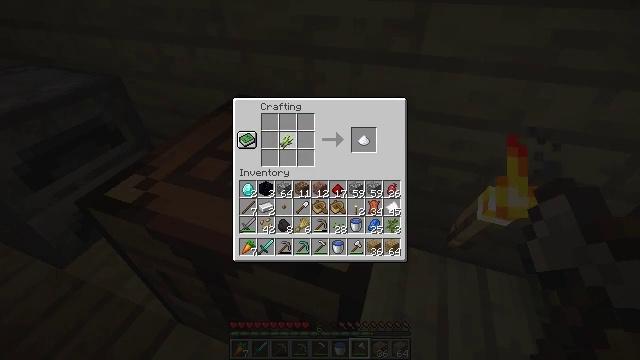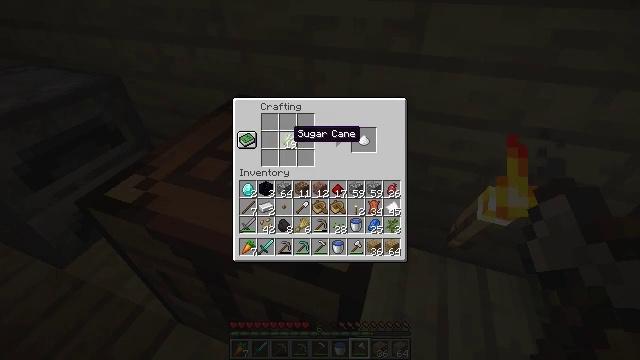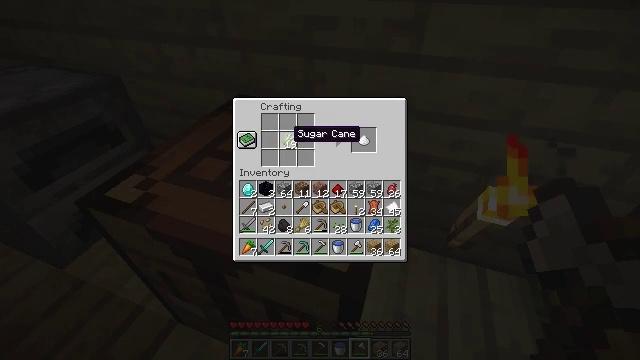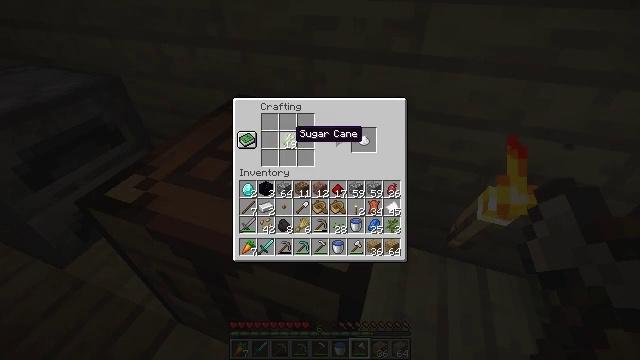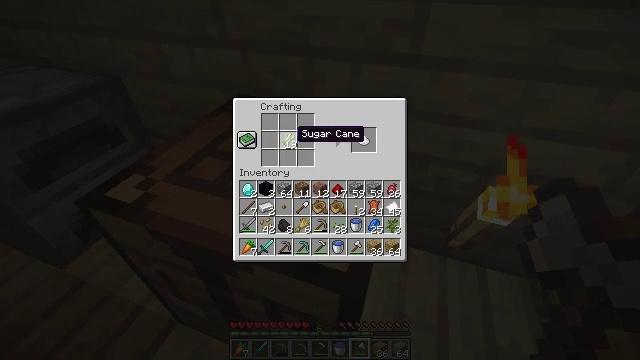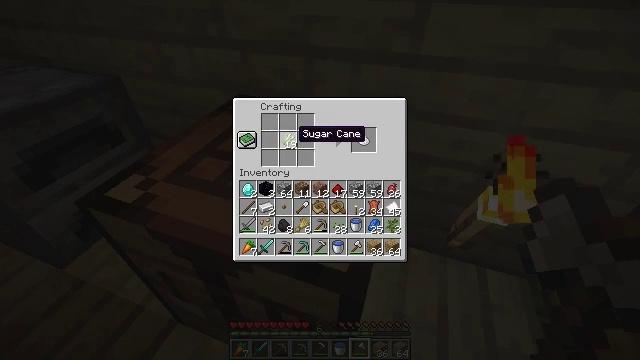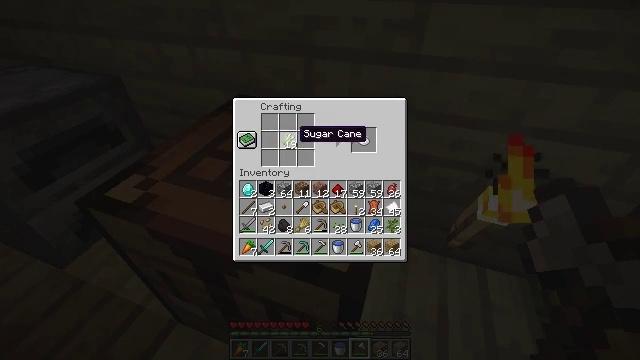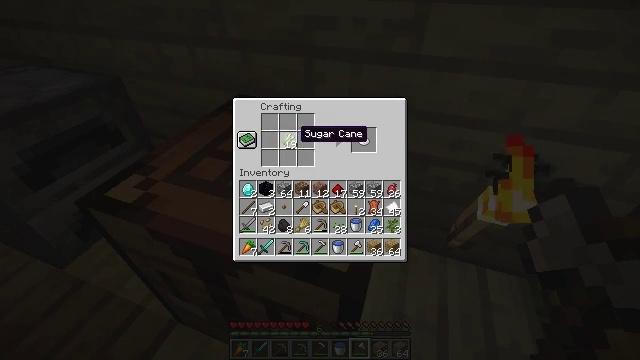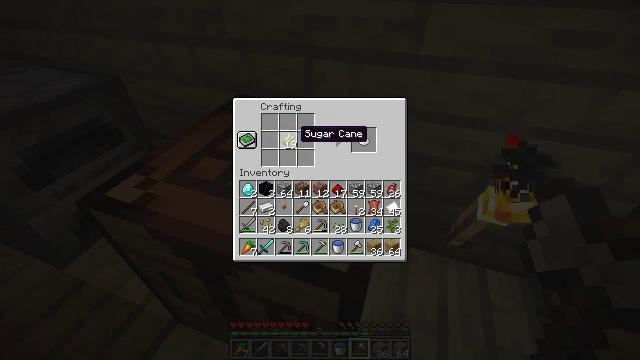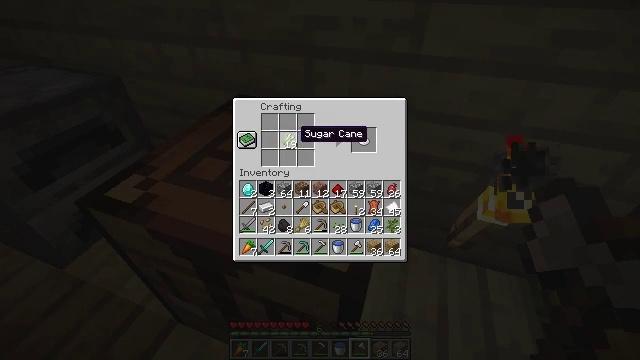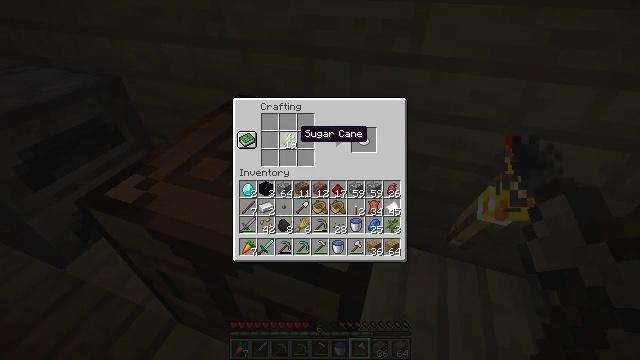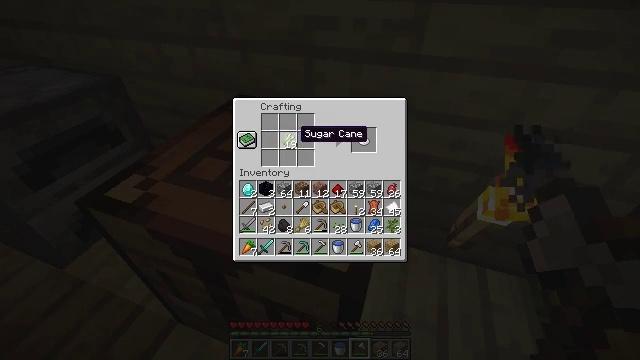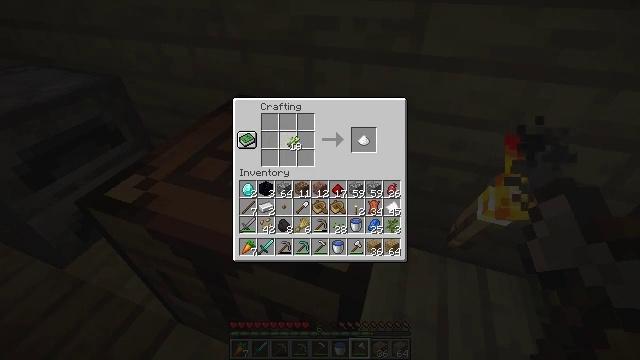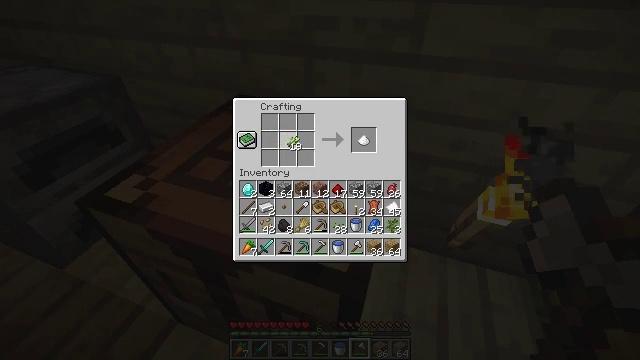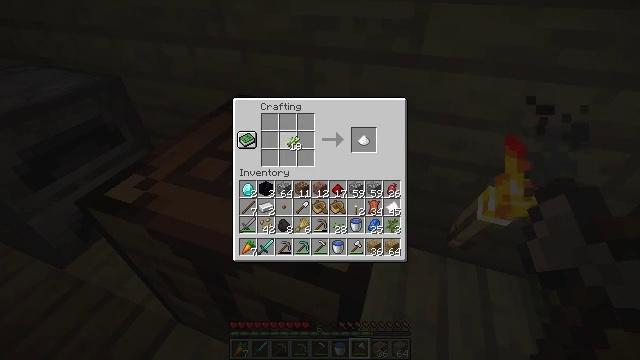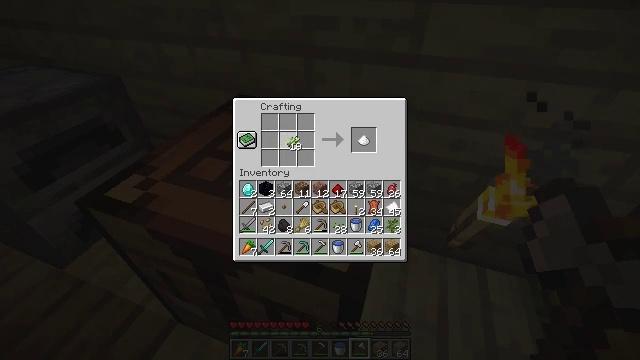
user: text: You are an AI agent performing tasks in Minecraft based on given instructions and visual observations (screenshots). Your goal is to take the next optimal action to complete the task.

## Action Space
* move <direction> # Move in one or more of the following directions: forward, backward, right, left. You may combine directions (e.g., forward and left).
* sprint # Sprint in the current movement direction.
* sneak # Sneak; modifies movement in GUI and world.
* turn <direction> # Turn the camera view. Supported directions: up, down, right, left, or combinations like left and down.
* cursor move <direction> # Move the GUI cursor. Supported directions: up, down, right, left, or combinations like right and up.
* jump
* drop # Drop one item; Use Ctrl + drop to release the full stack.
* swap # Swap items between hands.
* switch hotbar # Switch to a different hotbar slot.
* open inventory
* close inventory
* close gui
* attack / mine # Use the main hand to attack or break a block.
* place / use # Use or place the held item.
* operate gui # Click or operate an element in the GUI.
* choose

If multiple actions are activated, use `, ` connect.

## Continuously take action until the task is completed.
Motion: motion action
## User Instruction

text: Drop an oak button.
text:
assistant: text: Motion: no_op
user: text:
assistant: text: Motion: no_op
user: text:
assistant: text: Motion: no_op
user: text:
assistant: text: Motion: no_op
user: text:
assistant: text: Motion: no_op
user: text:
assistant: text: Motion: no_op
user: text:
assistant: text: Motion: no_op
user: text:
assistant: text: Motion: no_op
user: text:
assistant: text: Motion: no_op
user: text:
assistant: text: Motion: no_op
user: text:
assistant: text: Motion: no_op
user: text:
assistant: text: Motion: operate gui
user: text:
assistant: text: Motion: operate gui
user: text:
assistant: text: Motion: operate gui
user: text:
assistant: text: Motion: operate gui
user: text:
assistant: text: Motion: no_op
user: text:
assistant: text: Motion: no_op
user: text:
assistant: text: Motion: no_op
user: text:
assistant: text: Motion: cursor move down
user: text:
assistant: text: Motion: cursor move down
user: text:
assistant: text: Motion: no_op
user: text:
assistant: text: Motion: cursor move down
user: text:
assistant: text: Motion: no_op
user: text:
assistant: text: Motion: no_op
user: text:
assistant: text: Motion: no_op
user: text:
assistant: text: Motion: cursor move down
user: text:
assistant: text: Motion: cursor move down
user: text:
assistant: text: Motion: no_op
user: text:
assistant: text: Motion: cursor move down
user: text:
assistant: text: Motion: no_op